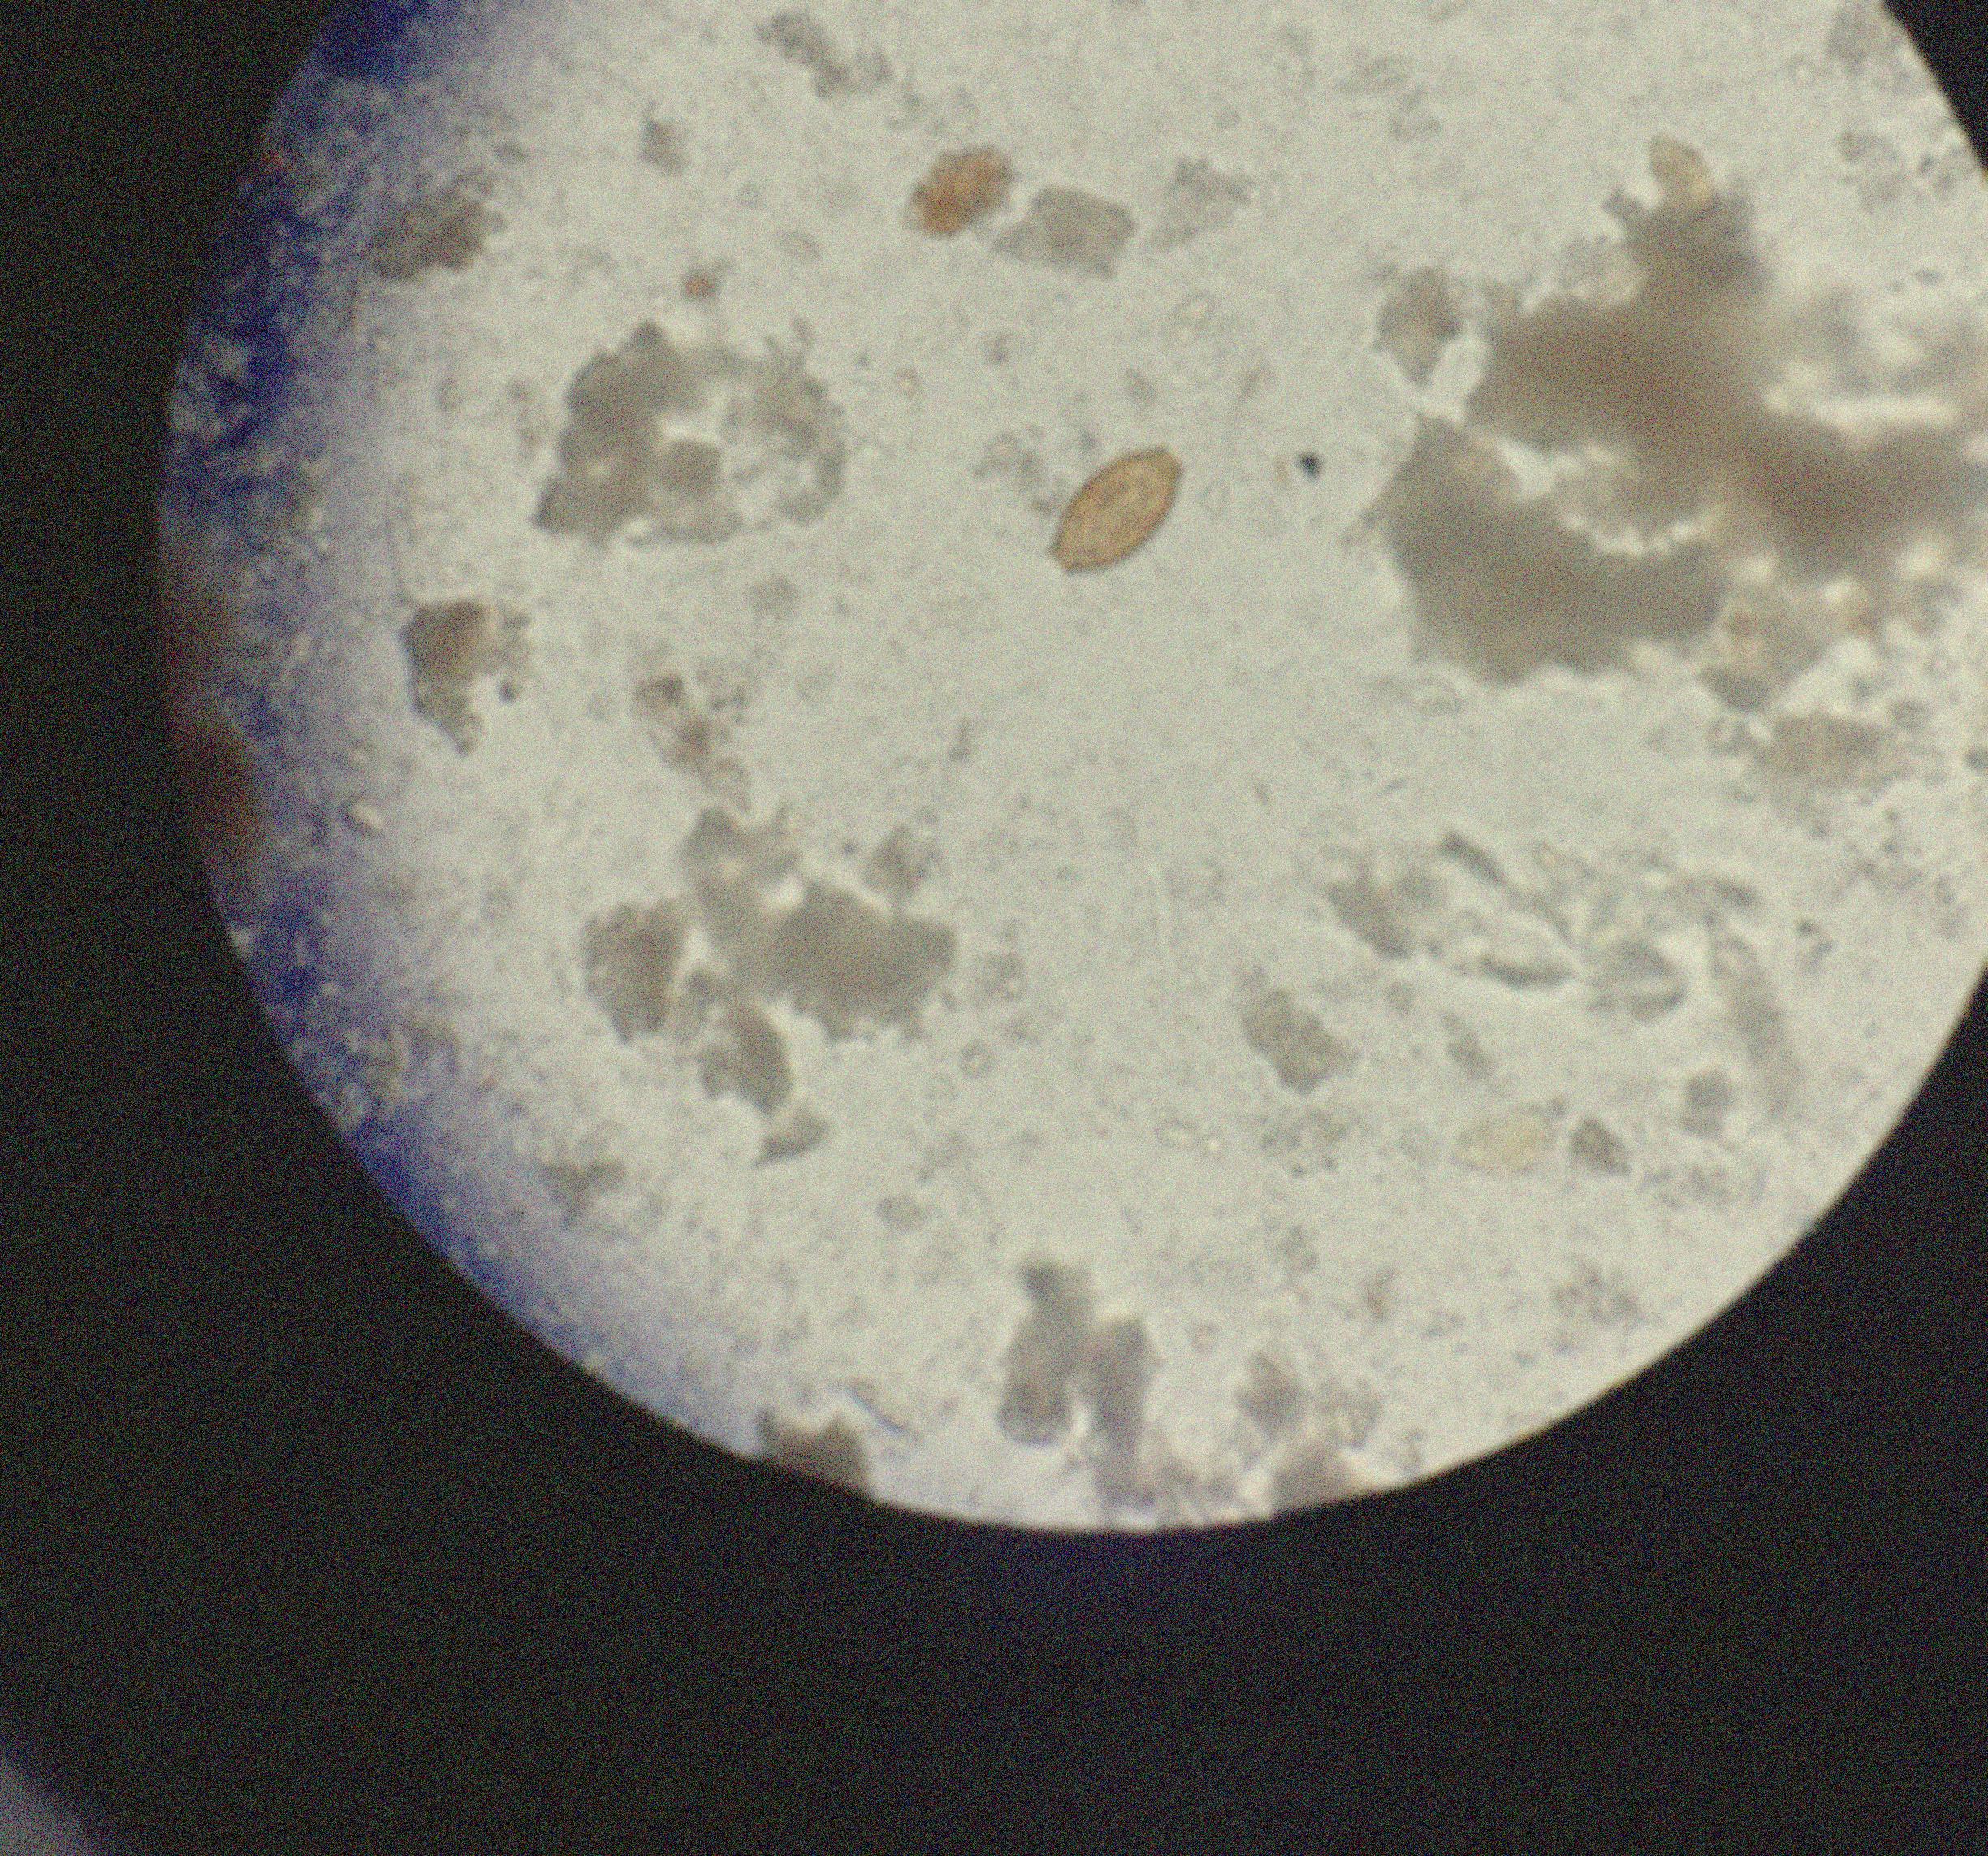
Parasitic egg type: Trichuris trichiura